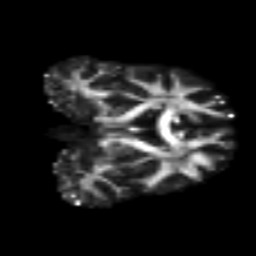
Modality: FA
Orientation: coronal
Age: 33
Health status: ill
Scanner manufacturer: philips
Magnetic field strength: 3 T
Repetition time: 9 s
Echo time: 0.127 s